Aerial crown-view tile of a tropical tree (Barro Colorado Island, Panama), acquired 20250915:
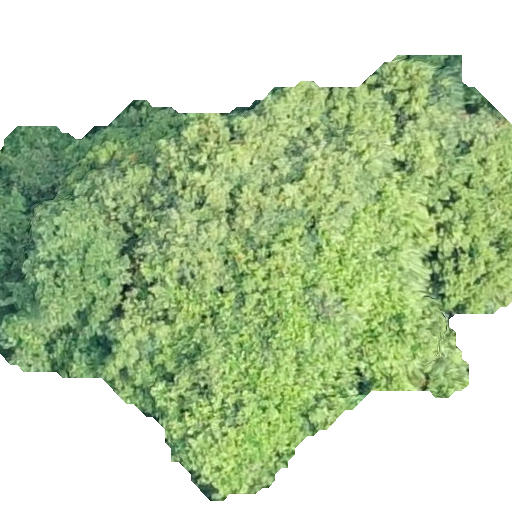
Species: Protium stevensonii
GBIF accepted scientific name: Tetragastris panamensis
Crown area: 238.606 m²